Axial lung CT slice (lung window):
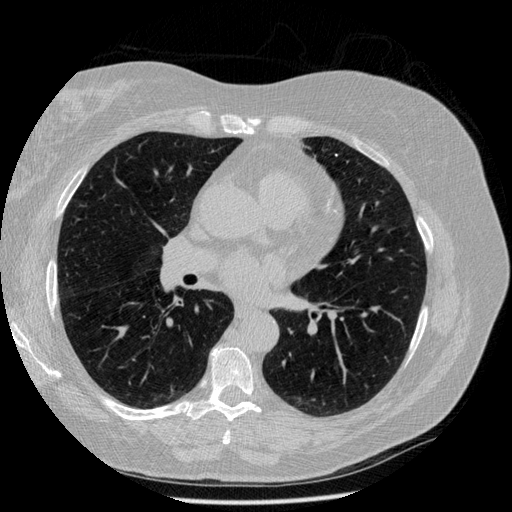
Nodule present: no